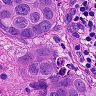
Metastatic tissue present: yes